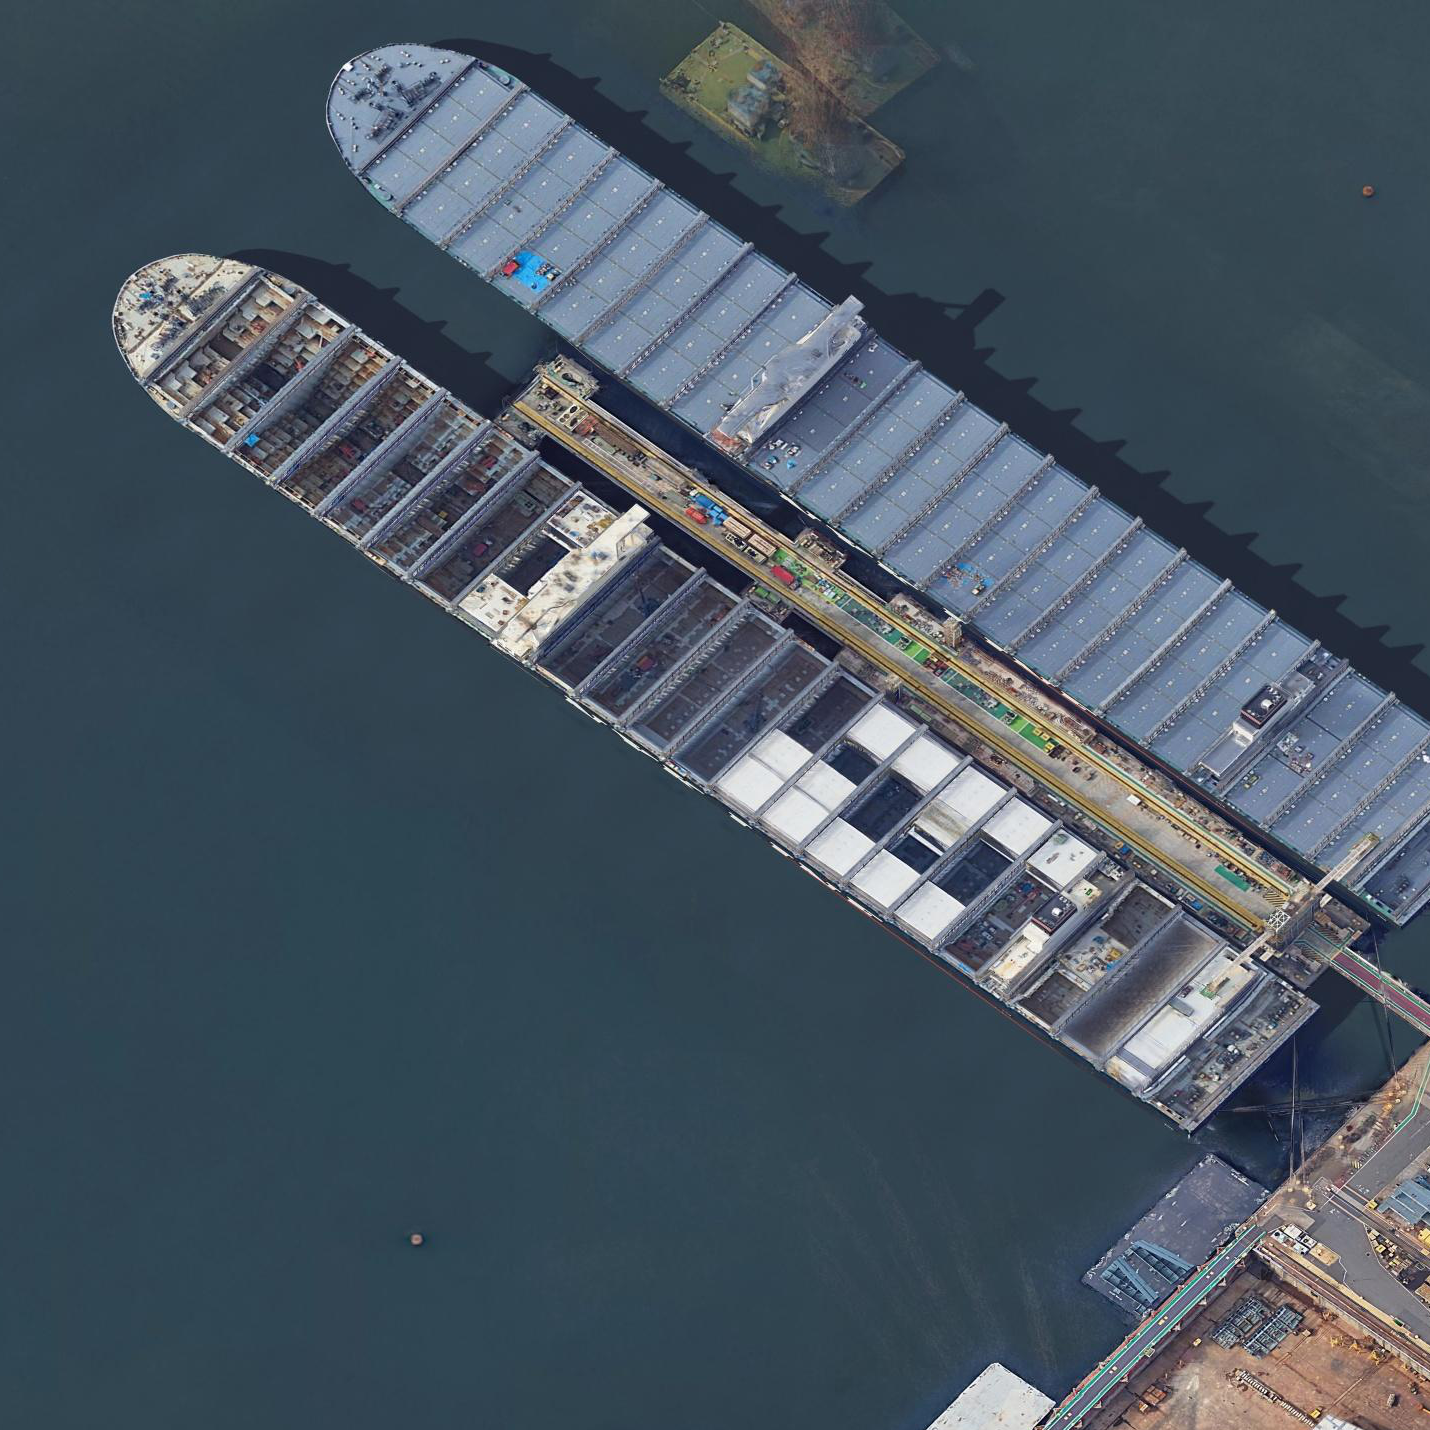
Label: civil